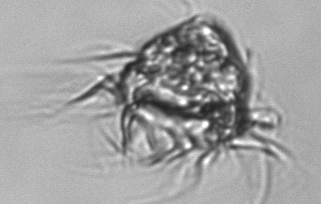
Label: Leegaardiella_ovalis